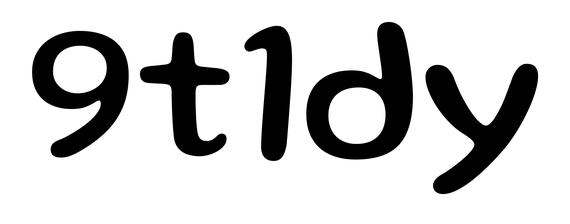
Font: Gluten_Regular